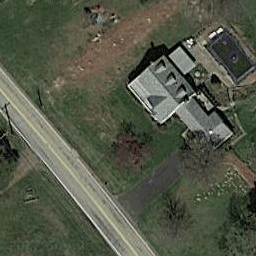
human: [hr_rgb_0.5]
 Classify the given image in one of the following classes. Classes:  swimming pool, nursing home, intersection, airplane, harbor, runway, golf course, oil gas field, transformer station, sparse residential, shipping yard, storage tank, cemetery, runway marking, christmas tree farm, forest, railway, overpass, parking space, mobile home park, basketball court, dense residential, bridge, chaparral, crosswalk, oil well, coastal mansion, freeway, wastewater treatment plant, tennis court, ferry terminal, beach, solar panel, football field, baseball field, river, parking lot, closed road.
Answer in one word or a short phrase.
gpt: sparse residential